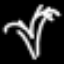
Label: palm tree